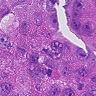
Metastatic tissue present: yes